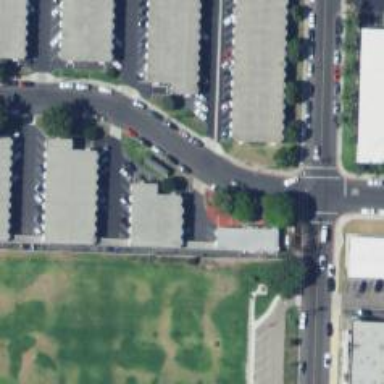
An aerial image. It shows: Footway.